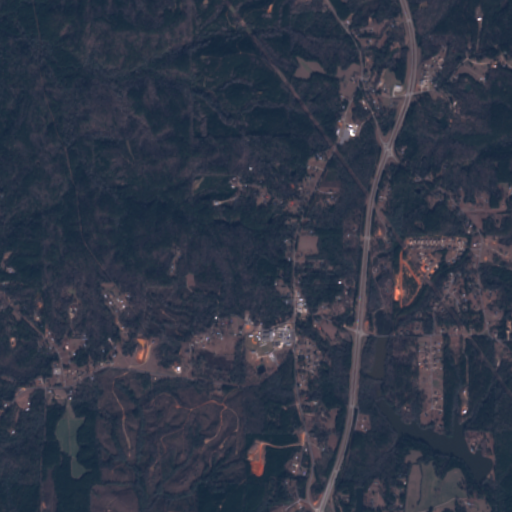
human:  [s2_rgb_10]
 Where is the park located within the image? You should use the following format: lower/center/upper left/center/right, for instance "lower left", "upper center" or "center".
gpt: The park is located in the lower center of the image.
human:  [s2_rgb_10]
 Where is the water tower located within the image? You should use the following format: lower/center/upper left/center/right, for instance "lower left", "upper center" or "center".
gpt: The water tower is located in the center of the image.
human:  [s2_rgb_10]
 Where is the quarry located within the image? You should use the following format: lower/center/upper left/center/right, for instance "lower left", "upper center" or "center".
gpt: There is no quarry in the image.